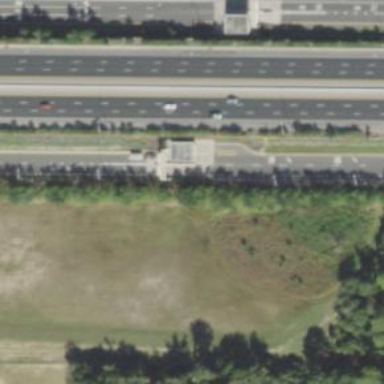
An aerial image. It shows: Motorway link.